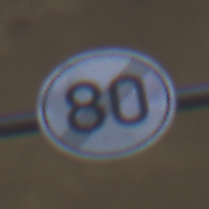
Verkehrszeichen: EndeGeschwindigkeit80
Umgebung: Roofed, Underpass
Tageszeit: Midday
Wetter: Clear
Licht: Natural
Jahreszeit: NotSpecified
Kontrast: LowContrast